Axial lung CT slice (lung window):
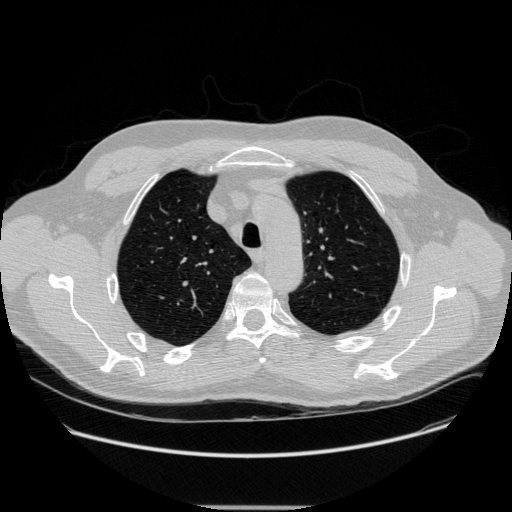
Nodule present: no